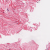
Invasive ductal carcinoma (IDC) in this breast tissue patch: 0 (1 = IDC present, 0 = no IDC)